Interaction volume radius: 10 \u00c5
Interaction volume height: 35 \u00c5
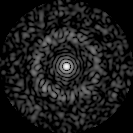
Disorder parameter: 0.8526